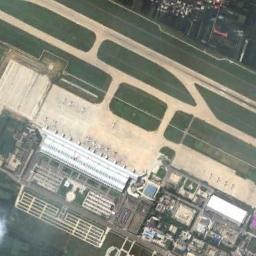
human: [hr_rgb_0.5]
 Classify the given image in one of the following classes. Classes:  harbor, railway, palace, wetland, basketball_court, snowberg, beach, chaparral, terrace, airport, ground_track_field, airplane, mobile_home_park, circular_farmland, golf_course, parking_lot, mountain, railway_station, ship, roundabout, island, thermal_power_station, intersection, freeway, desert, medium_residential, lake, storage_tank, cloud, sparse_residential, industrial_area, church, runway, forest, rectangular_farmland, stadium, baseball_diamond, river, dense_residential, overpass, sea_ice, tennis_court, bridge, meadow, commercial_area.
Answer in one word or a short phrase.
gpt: airport